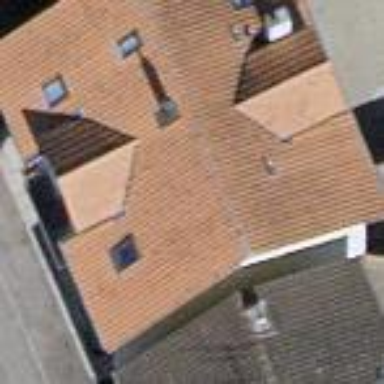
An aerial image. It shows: Gabled roof adorns the apartments building.